Field crop: maize
Growth stage: 2
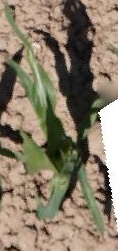
Species: maize